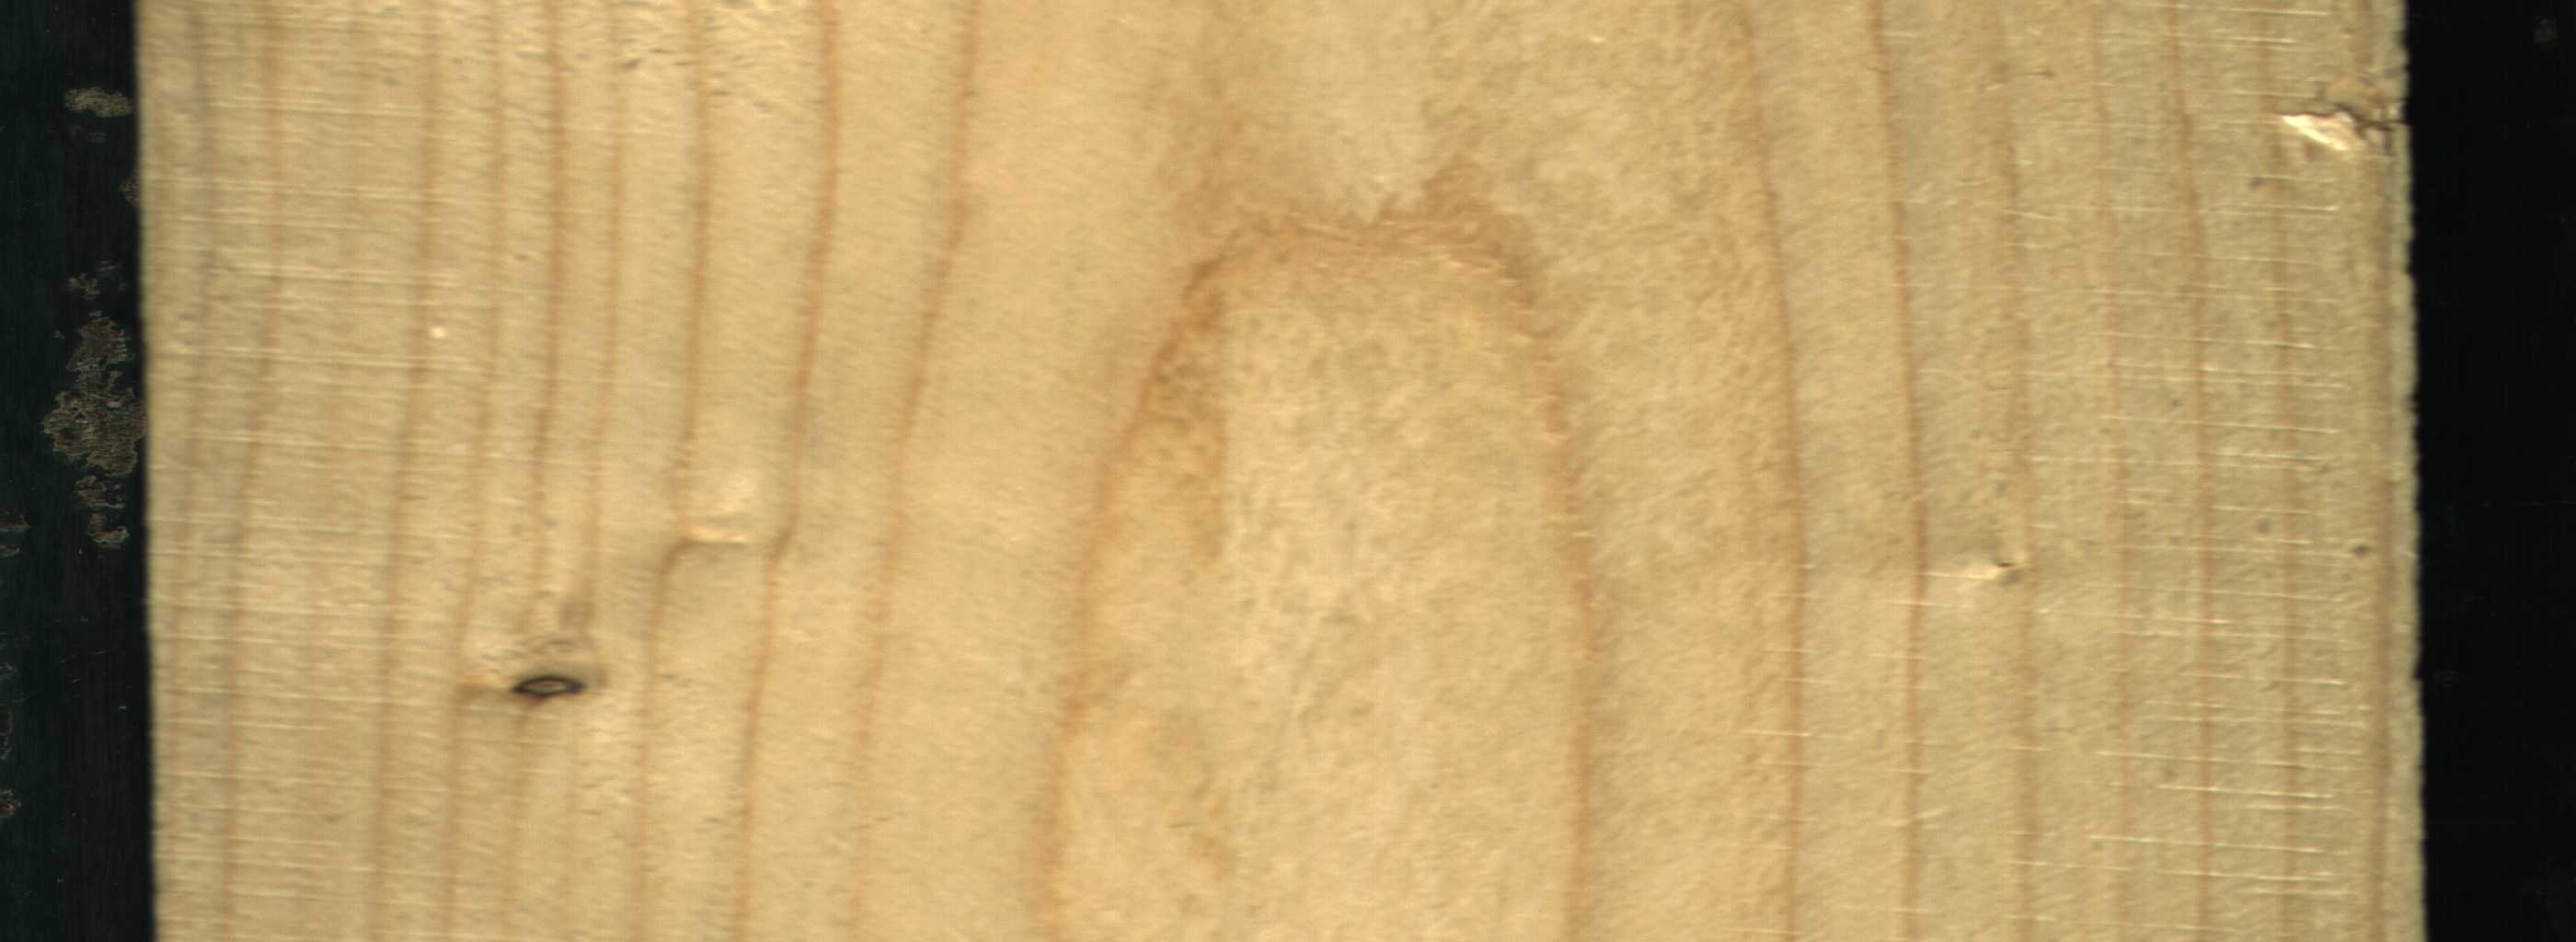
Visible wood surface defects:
Dead_Knot